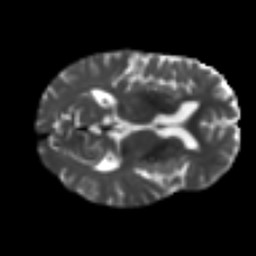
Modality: T2w
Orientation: axial
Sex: male
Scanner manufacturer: ge
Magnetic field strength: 3 T
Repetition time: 7 s
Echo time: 0.08 s